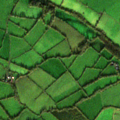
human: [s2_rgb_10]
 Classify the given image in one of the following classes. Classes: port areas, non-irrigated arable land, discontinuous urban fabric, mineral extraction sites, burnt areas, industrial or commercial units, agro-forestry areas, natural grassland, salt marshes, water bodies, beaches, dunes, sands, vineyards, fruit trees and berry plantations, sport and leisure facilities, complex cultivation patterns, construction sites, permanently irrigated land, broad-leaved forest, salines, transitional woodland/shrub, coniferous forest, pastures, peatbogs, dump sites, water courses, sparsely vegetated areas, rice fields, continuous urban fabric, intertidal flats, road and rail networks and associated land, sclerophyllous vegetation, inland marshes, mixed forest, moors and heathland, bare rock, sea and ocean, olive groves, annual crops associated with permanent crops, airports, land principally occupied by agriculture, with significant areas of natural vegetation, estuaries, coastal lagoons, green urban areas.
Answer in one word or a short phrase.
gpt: pastures